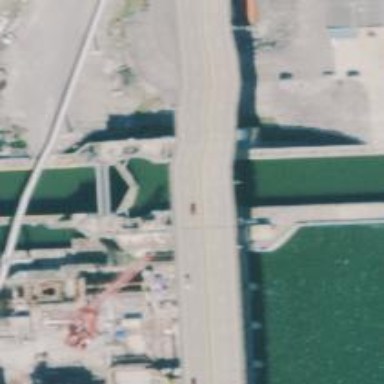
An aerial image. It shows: Lock gate along waterway.